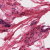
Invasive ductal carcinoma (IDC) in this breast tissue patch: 0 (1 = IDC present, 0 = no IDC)